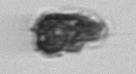
Label: Syracosphaera_pulchra